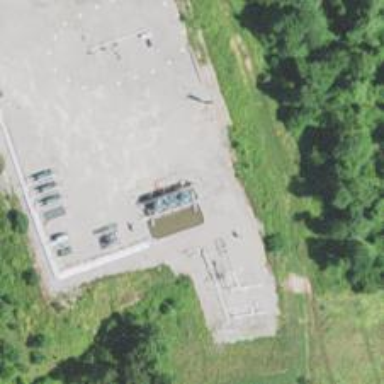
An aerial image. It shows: Storage tank that is man-made.